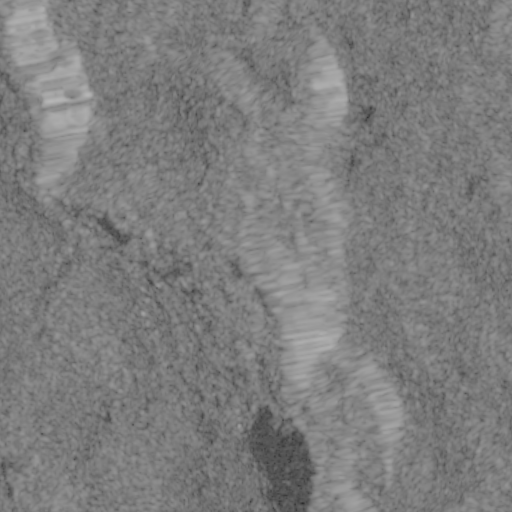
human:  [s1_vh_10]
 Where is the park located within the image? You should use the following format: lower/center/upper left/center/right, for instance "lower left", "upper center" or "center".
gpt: The park is located in the center of the image.
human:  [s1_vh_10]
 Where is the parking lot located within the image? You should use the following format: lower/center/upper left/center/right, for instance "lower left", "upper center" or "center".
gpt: The parking lot is located in the lower center of the image.
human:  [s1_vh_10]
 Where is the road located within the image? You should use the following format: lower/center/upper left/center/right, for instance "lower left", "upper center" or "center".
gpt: There is no road in the image.

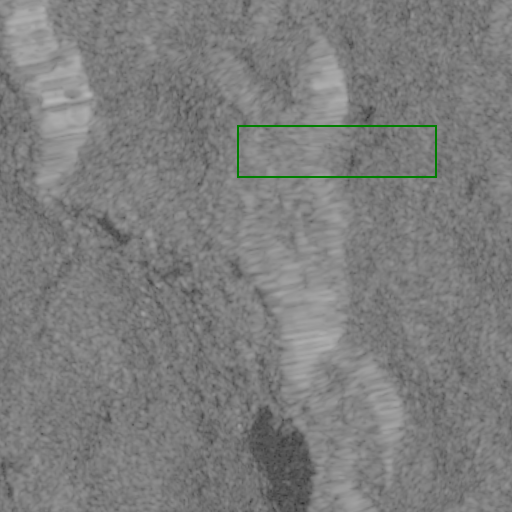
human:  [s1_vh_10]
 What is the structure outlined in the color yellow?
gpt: There is no yellow outline.
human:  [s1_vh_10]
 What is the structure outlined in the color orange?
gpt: There is no structure outlined in orange.